RGB frame:
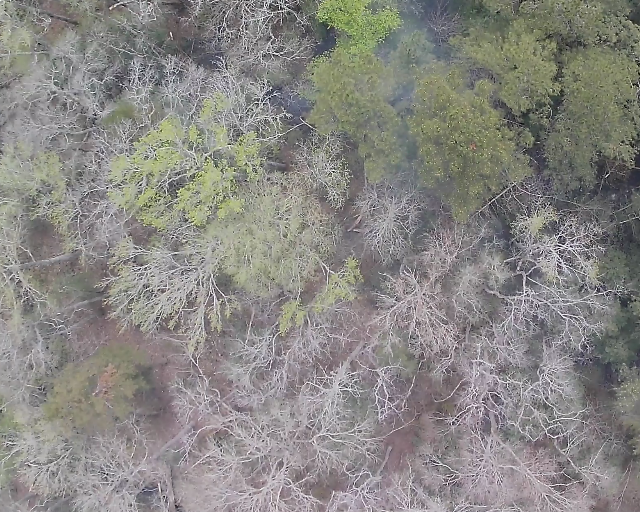
Thermal frame:
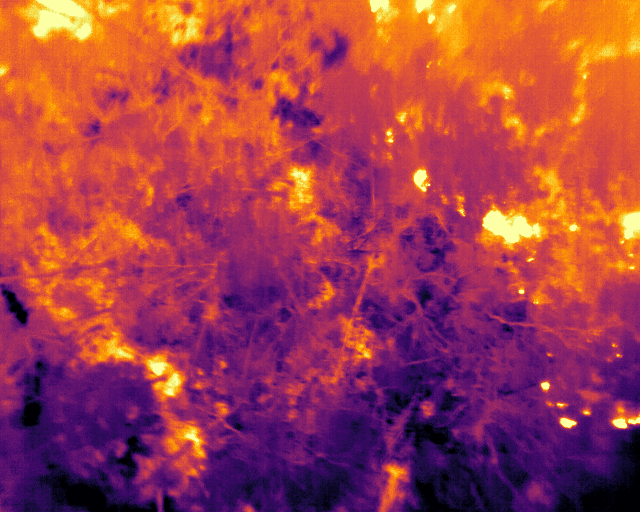
Captured: 2026-02-26 03:10:17
Pixels at or above 80 °C: 198 (fraction of frame: 0.0006042)